Question: I have a problem when combining the orthographic projection and the Perspective projection.
I'm drawing a texture over a 3d object:

I guess it has something to do with the clipping values:
'''
camProjection = XMMatrixPerspectiveFovLH(0.4f * 3.14f, (float)SCREEN_WIDTH/SCREEN_HEIGHT, 1.0f, 1000.0f);
camProjection2D = XMMatrixOrthographicOffCenterLH(.0f, SCREEN_WIDTH, SCREEN_HEIGHT, .0f, 0.0f, 1000.0f);
Texture coords: (x, y, z, u, v)
Vertex( 0.0f, 0.0f, -1.0f, 0.0f, 1.0f),
Vertex( 0.0f, 20.0f, -1.0f, 0.0f, 0.0f),
Vertex(20.0f, 20.0f, -1.0f, 1.0f, 0.0f),
Vertex(20.0f, 0.0f, -1.0f, 1.0f, 1.0f),
'''
I hope someone can help me with this problem.
Its not a big problem but its bugging me.
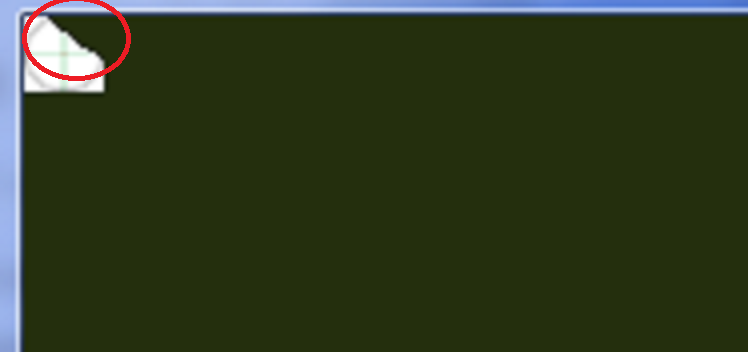
Answer: You're probably trying to display UI over your rendered scene. The standard way to do this is to render you scene first, then clear your z-buffer before drawing UI elements. This way there will be no z-fighting and interference from objects close to camera.